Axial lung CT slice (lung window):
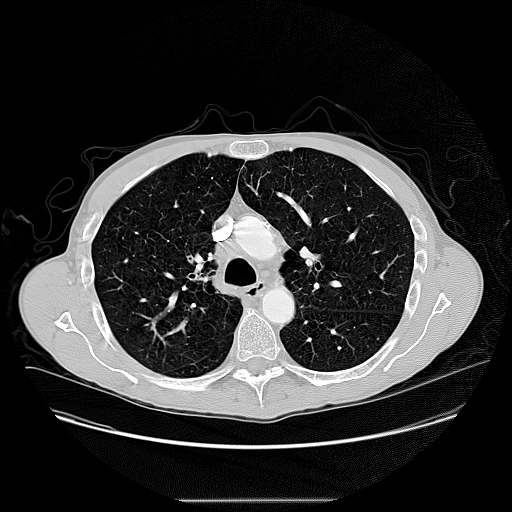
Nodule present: no